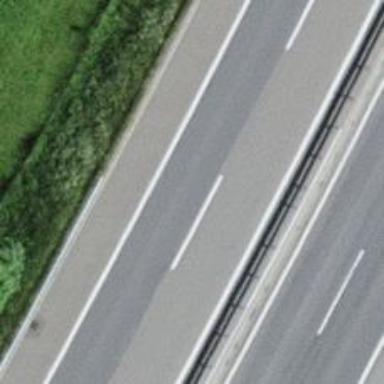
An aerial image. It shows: Asphalt motorway.